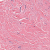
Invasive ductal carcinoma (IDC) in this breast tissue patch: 0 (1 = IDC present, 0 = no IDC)